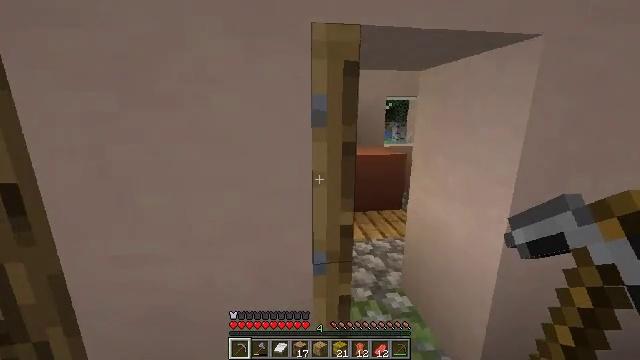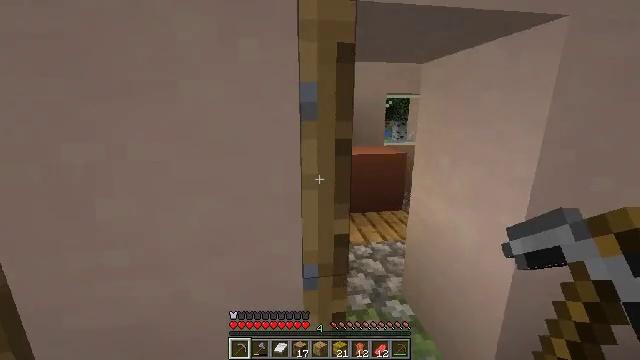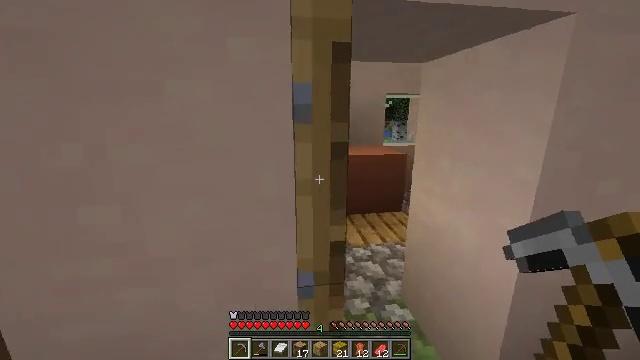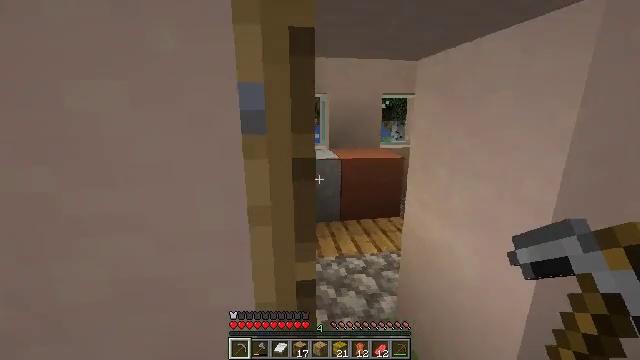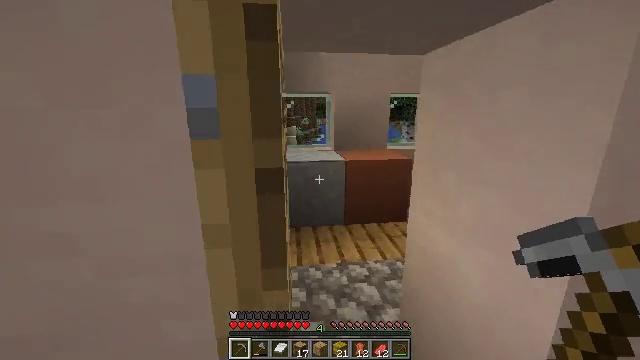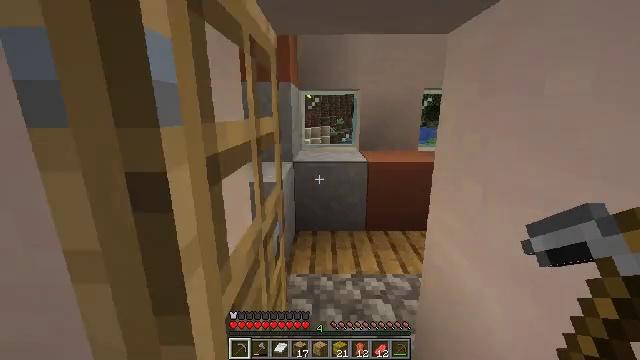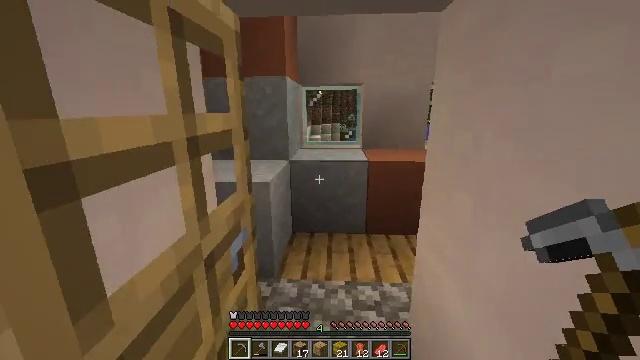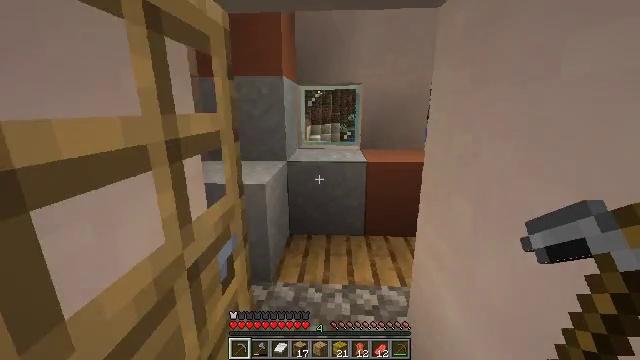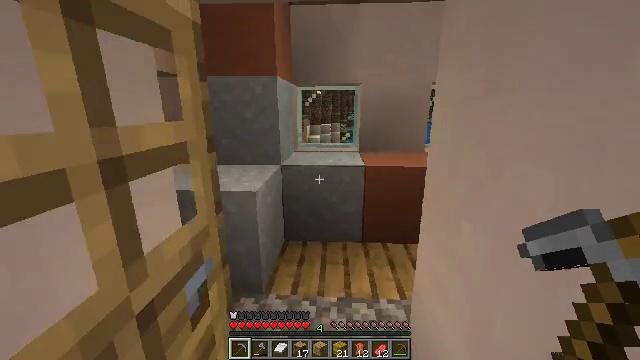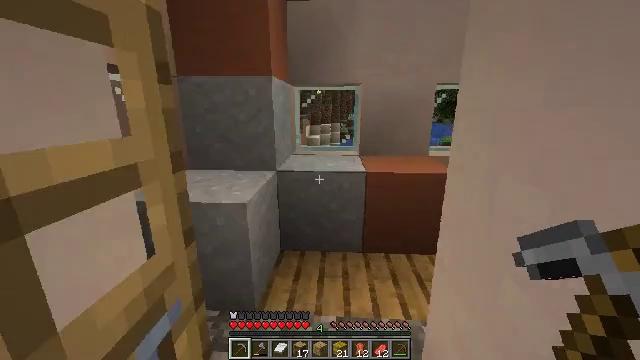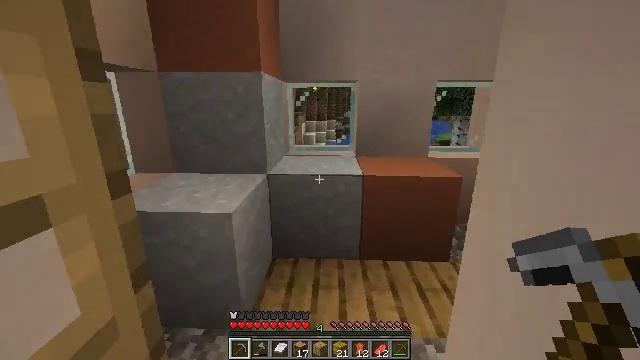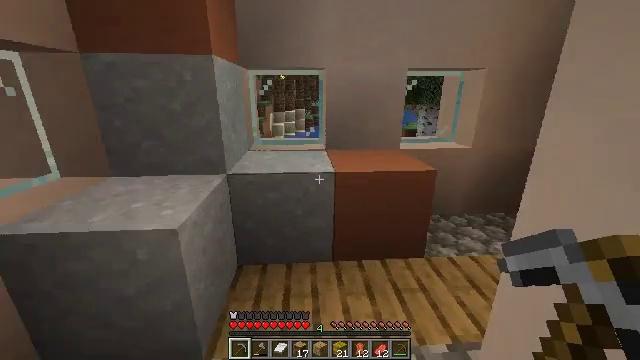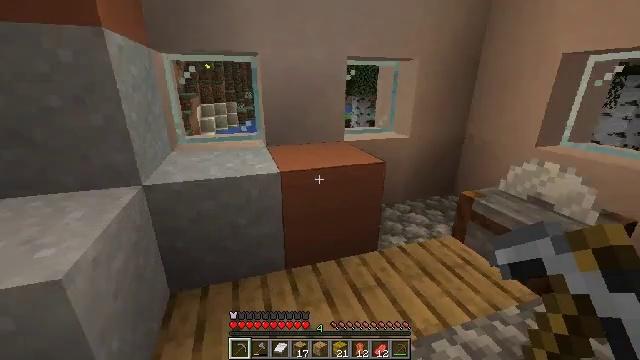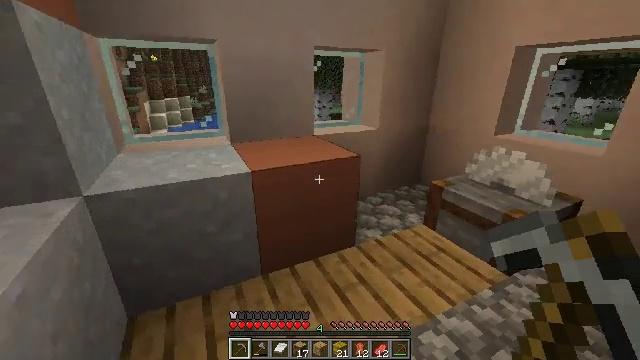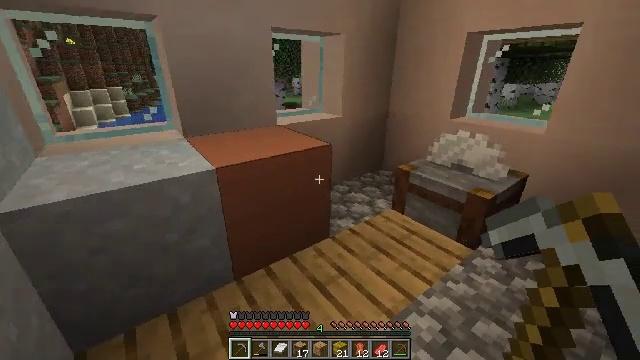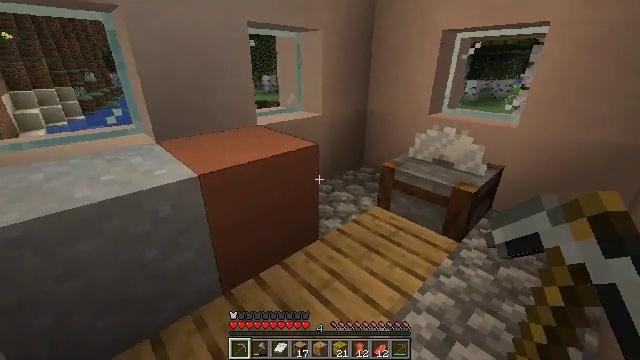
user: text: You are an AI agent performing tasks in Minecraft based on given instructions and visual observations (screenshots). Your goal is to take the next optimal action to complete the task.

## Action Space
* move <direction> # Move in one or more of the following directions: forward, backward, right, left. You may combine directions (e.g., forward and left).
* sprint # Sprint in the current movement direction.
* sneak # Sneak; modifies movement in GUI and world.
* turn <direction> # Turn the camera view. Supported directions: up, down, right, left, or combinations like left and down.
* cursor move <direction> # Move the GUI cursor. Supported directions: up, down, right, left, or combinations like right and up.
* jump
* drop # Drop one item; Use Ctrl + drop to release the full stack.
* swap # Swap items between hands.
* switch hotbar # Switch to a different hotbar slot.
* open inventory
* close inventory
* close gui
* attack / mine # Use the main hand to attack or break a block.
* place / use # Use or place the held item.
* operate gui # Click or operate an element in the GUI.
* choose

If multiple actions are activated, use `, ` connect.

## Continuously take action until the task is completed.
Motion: motion action
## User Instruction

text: Collect clay by holding down the left mouse button.
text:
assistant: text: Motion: move forward and move right
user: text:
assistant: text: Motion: move forward and move right
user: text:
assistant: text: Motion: move forward and move right
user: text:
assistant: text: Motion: move forward and move right, turn left
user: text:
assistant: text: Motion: move forward and move right, turn left
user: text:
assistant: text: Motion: move forward and move right, turn left
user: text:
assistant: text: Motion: move forward and move right
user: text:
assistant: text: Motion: move forward and move right
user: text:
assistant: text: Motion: move forward
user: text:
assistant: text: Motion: move forward
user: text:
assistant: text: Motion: move forward, turn right and down
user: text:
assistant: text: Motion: move forward and move left, turn right and down
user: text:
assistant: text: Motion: move forward and move left, turn right and down
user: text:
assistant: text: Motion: move forward and move left, turn right and down
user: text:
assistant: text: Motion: turn right
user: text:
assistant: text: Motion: turn right
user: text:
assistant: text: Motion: turn right
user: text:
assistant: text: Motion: no_op
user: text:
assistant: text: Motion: no_op
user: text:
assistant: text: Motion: no_op
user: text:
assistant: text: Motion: no_op
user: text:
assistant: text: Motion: no_op
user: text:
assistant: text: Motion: no_op
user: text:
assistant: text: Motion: no_op
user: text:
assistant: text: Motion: no_op
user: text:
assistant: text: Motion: no_op
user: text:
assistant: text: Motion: no_op
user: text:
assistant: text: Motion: no_op
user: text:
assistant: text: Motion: no_op
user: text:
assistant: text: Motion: no_op